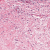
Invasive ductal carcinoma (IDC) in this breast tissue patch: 0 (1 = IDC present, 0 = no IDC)